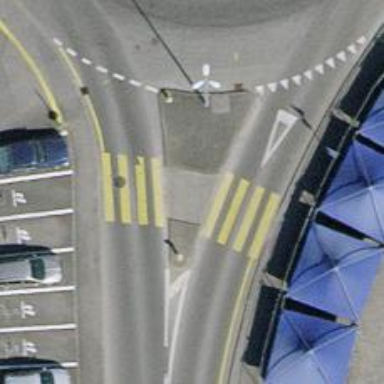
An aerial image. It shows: Traffic calming island.